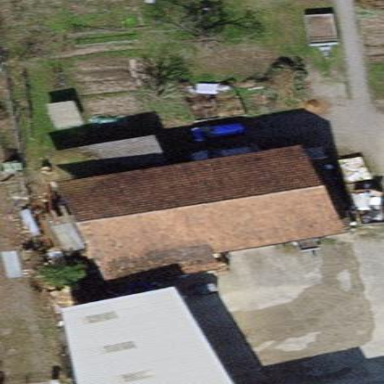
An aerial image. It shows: Shed.